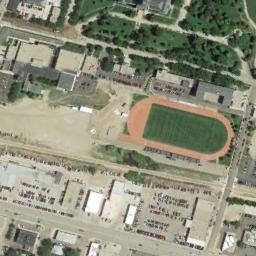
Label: ground_track_field